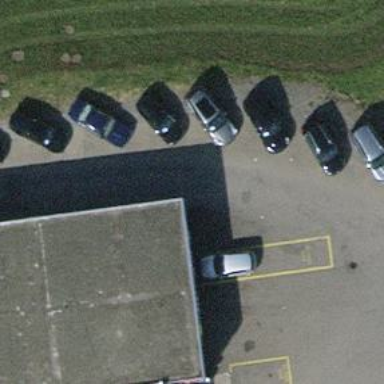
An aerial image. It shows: Car repair shop.